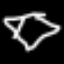
Label: diamond